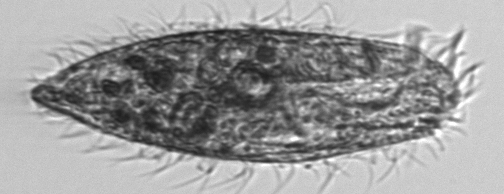
Label: Euplotes_morphotype1